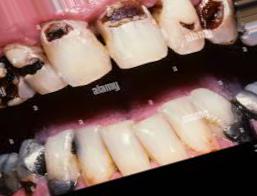
Condition: Caries